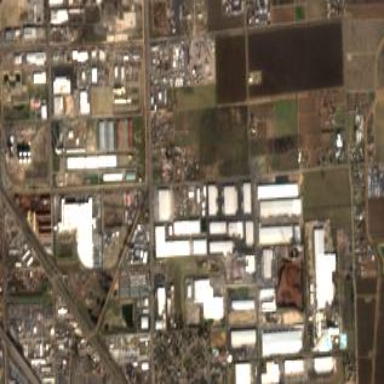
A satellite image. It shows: Industrial area.